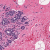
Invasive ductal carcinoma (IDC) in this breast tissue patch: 0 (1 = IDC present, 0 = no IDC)